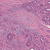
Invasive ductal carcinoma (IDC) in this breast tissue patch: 1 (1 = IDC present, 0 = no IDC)